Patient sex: F
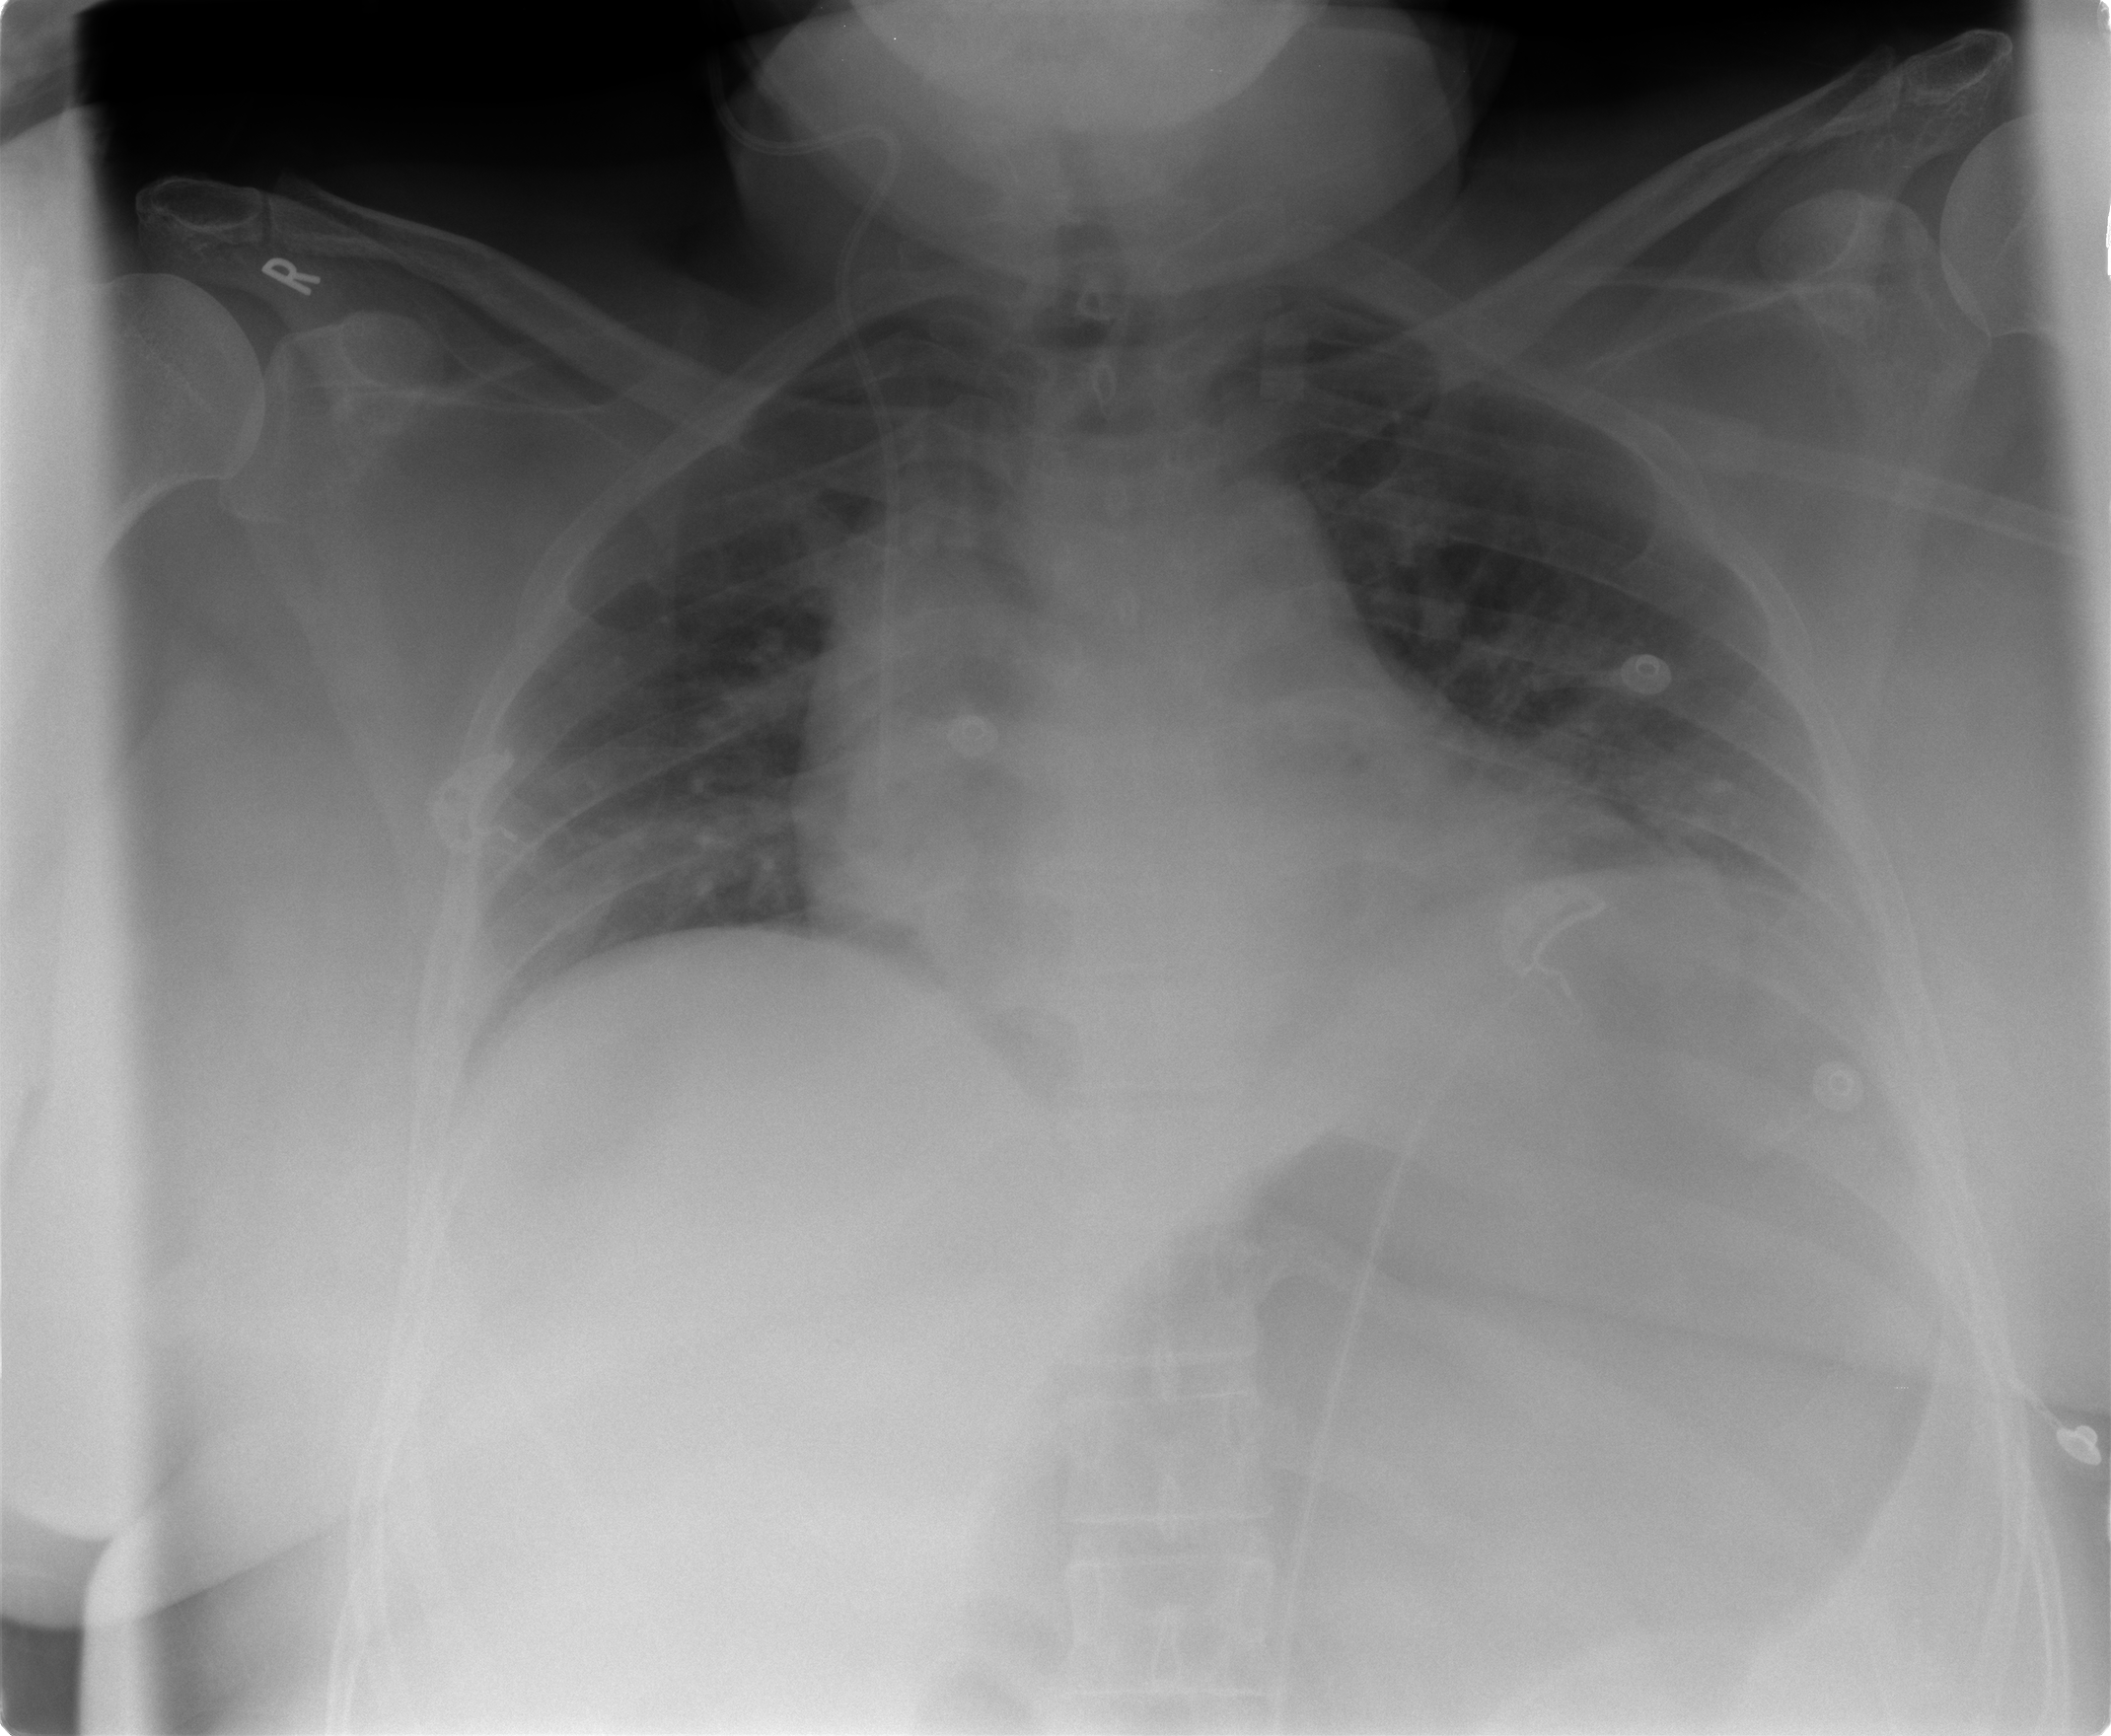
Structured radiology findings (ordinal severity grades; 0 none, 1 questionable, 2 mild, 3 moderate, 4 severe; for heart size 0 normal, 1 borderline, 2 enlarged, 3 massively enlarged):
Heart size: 2
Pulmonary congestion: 2
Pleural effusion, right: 0
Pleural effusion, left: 0
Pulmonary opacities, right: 0
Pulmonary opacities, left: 0
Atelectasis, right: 0
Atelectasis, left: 1